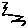
Label: zigzag